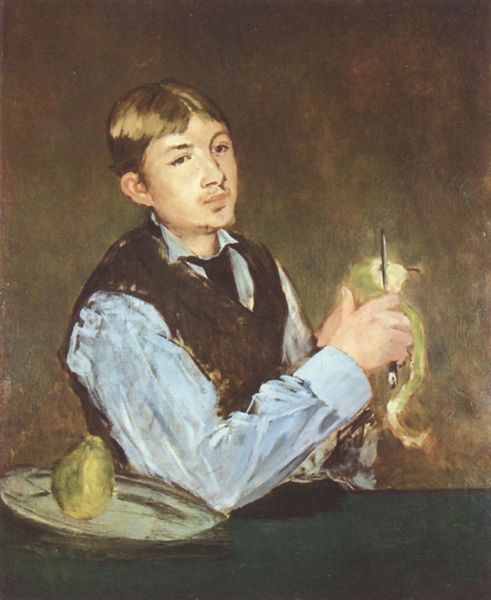
Titel: Portrait de Léon Leenhoff
Künstler: Édouard Manet
Standort: Stockholm
Institution: Nationalmuseum
Schlagwörter: blau, dunkel, gemälde, hand, mann, weiß, aquarell, cezanne, grün, impressionismus, sitzen, braun, ellbogen, frankreich, frisur, hintergrund, nase, ohr, pastell, schwarz, stirn, tisch, tische, blick, obst, hochformat, bart, blond, hemd, jung, wand, arm, augen, falten, gesicht, kragen, messer, schale, silber, tablett, teller, ärmel, hände, portrait, porträt, öl, haare, realismus, augenbrauen, brustbild, mittelscheitel, rosa, scheitel, frucht, früchte, stilleben, hellblau, apfel, zwei, ölgemälde, langeweile, schnurbart, krawatte, brauen, manet, platte, junge, nachdenklich, verträumt, aufstützen, weste, birne, birnen, zinn, zinnteller, knabe, portait, manschette, farbauftrag, kontraste, kravatte, jüngling, schlips, junger mann, halbprofil, portät, silberplatte, halbporträt, schneiden, kartoffel, aufgestützt, kin, oberlippenbart, zitrone, schüler, pullover, pulli, schälen, pollunder, pullunder, träumerisch, pulunder, hend, polunder, haaare, hare, hem, wester, blick in die ferne, blaues hemd, kiwi, birnenschale, birnenschäler, leenhoff, schälend, schält, zitronenschäler, haemd, apfle, meser, zinnplatte, 3/4 portrait, messr, poposcheitel, schäle, ferne schweifen